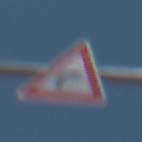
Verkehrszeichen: KurveRechts
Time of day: Midday
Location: Outdoor (Nature)
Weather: Clear
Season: NotSpecified
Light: Natural